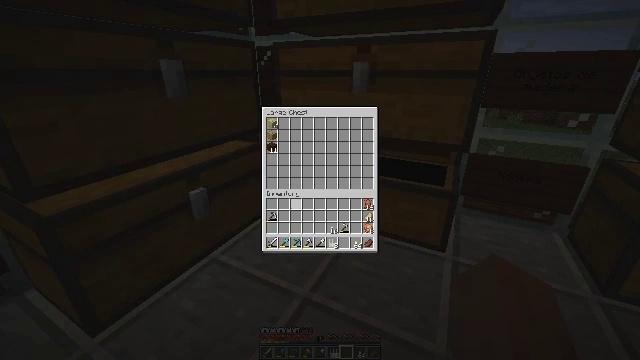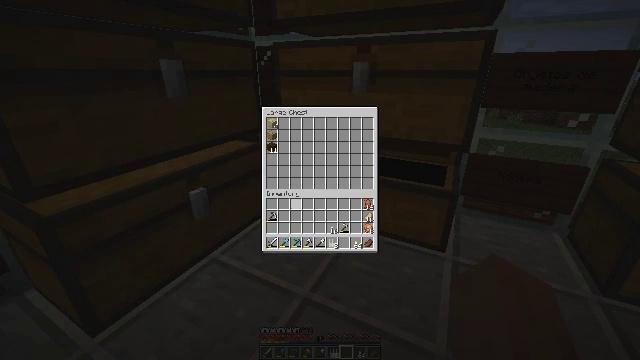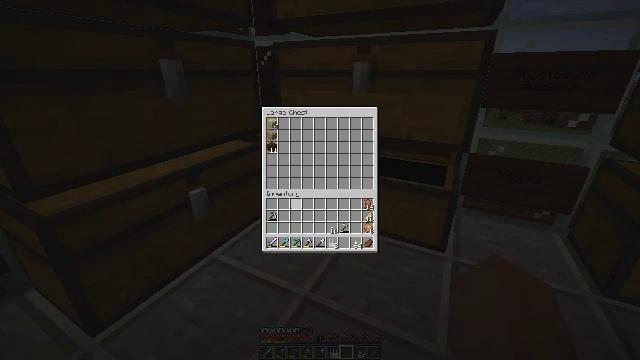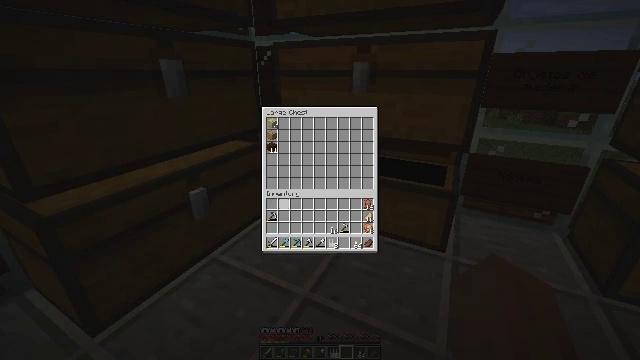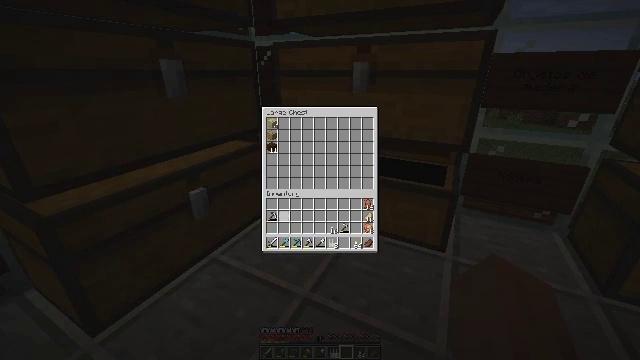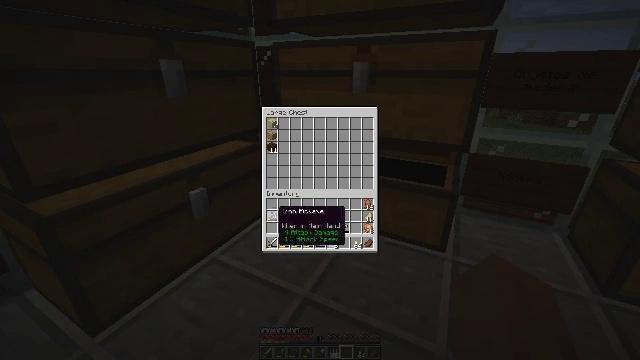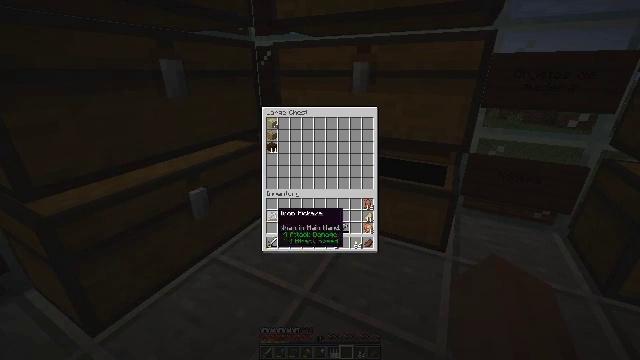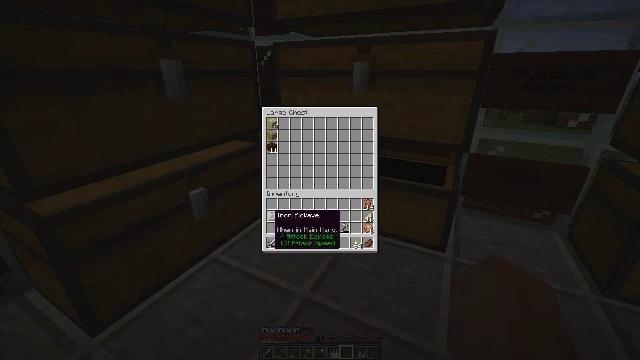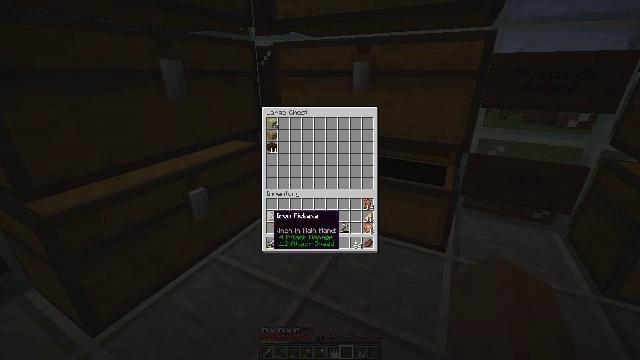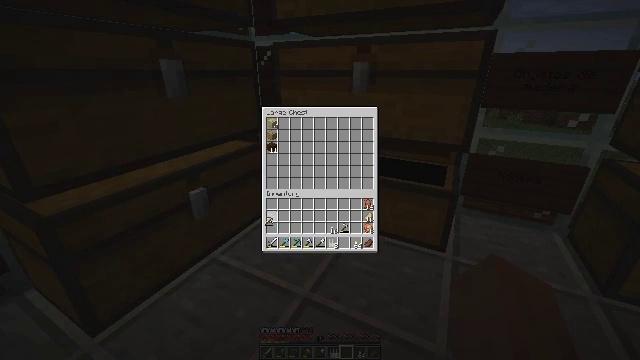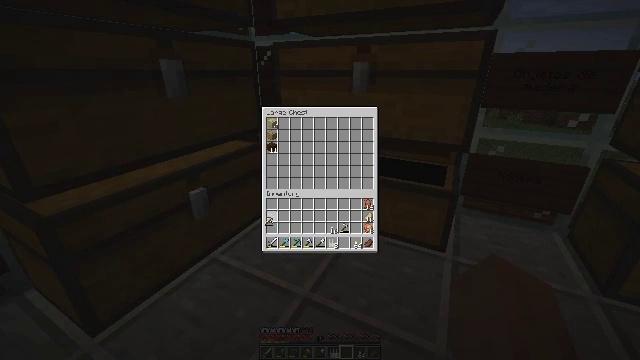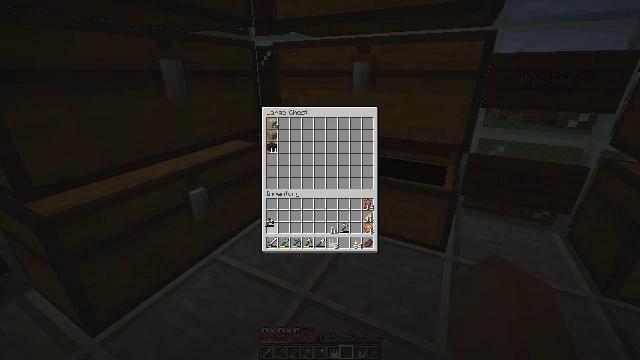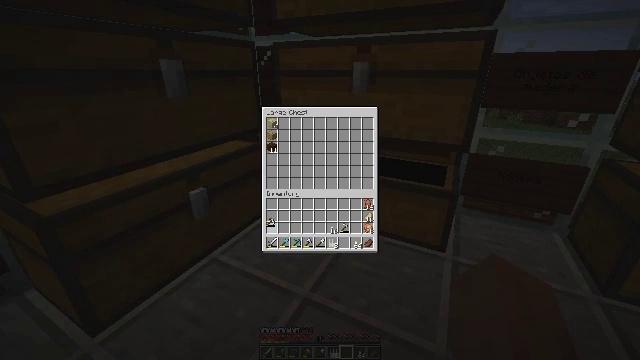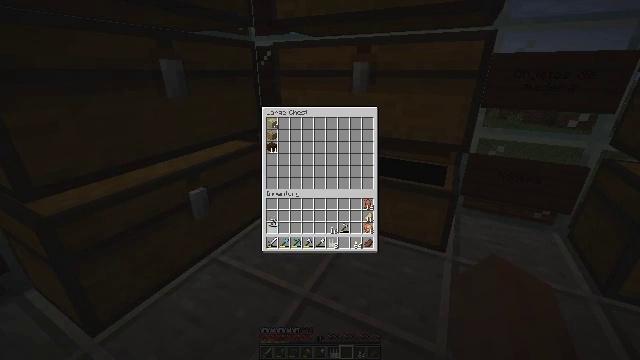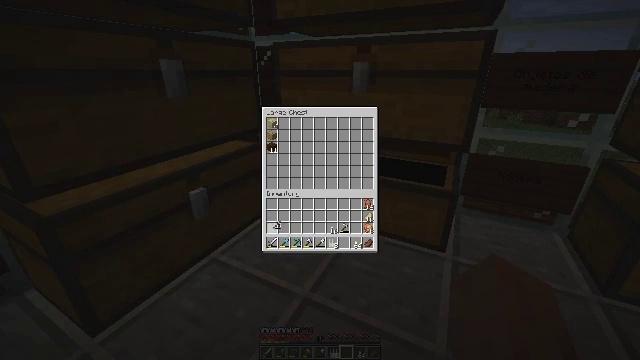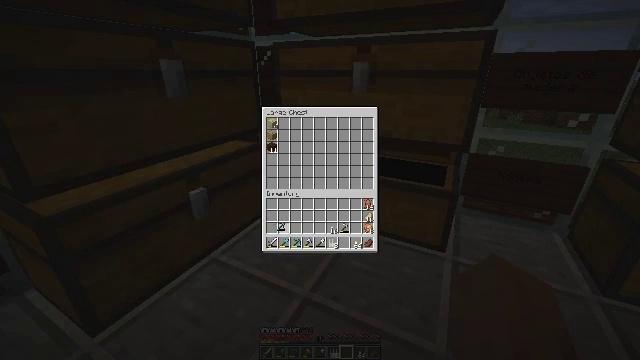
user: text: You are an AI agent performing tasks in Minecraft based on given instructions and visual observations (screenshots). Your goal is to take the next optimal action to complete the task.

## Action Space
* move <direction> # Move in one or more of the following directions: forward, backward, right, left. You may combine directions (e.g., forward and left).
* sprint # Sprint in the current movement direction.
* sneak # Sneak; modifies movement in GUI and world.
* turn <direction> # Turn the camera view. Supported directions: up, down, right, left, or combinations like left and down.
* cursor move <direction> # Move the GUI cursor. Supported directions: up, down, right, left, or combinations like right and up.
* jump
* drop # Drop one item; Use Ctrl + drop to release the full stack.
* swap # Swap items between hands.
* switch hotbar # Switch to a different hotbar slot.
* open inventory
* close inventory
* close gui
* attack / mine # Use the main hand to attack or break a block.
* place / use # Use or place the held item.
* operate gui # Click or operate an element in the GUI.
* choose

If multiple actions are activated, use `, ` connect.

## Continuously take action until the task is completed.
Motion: motion action
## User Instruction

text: Create a stone button in the crafting menu.
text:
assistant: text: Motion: sneak
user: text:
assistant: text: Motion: sneak, turn left
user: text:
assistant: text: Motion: turn left
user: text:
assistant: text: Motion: turn left
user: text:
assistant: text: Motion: turn left and down
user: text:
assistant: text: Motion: no_op
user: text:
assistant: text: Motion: no_op
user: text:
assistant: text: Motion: no_op
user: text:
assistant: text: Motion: attack / mine
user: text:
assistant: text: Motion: attack / mine
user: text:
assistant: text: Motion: attack / mine
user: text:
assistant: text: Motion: no_op
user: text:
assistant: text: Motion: no_op
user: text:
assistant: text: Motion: no_op
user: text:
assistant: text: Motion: no_op
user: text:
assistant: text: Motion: no_op
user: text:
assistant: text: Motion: no_op
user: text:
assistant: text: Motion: no_op
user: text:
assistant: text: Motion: no_op
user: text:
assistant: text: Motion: no_op
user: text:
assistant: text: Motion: no_op
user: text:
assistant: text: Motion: no_op
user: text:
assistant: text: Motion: no_op
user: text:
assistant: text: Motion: no_op
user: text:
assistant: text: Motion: attack / mine
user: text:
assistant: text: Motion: attack / mine
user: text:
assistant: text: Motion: attack / mine
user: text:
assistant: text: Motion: no_op
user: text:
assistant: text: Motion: turn right
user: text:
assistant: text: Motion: turn right